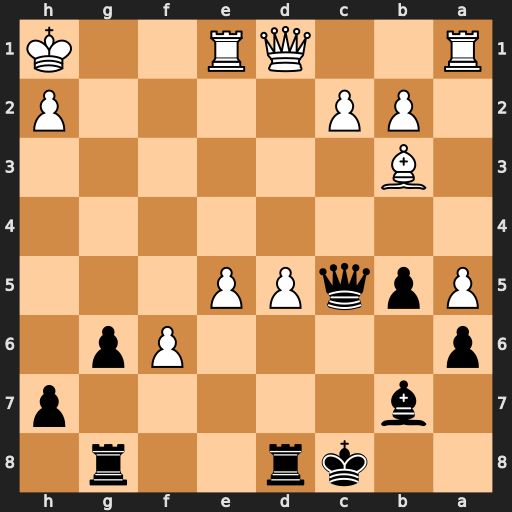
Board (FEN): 2kr2r1/1b5p/p4Pp1/PpqPP3/8/1B6/1PP4P/R2QR2K
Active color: b
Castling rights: -
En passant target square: -
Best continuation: Rxd5 Bxd5 Bxd5+ Qxd5 Qxd5+